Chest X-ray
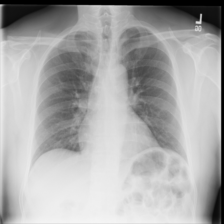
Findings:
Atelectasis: negative
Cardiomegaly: negative
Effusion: negative
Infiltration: negative
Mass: negative
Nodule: negative
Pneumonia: negative
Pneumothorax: negative
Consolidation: negative
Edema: negative
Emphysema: negative
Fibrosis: negative
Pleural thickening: negative
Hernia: negative